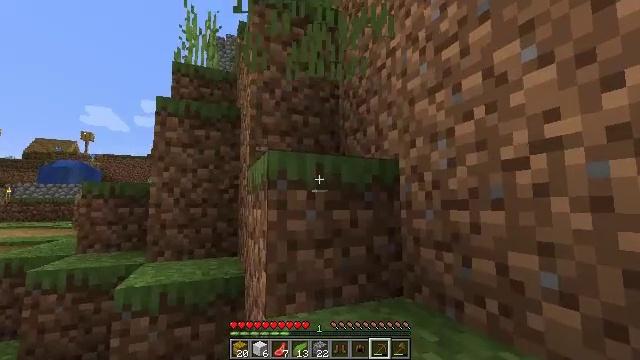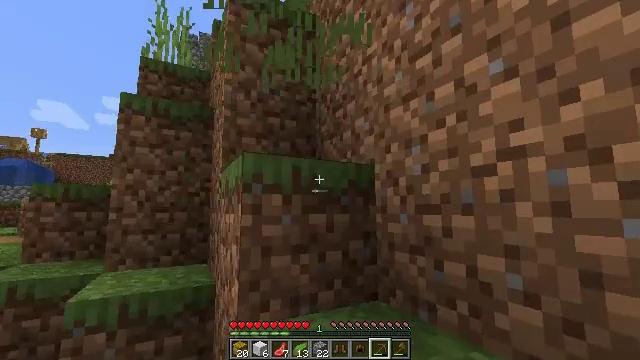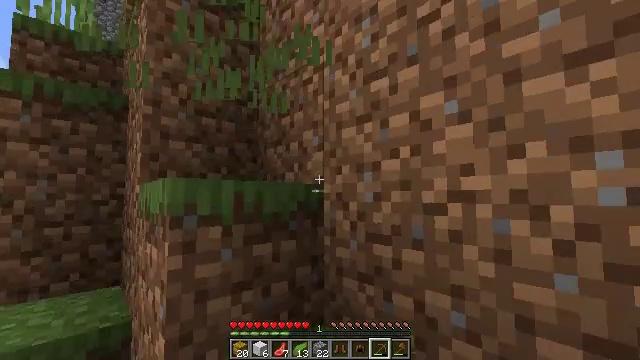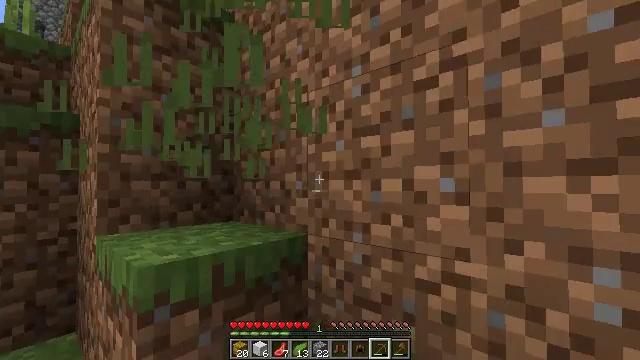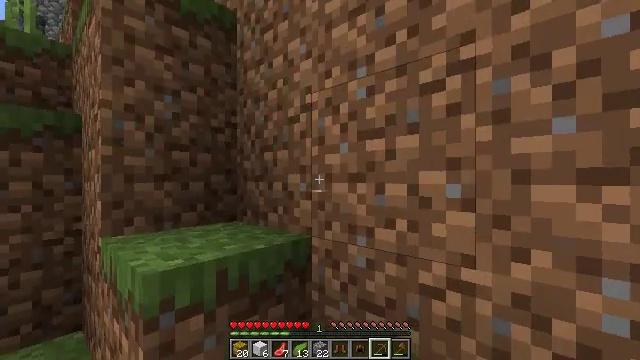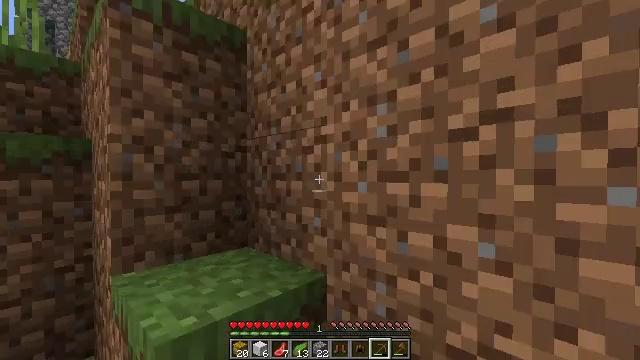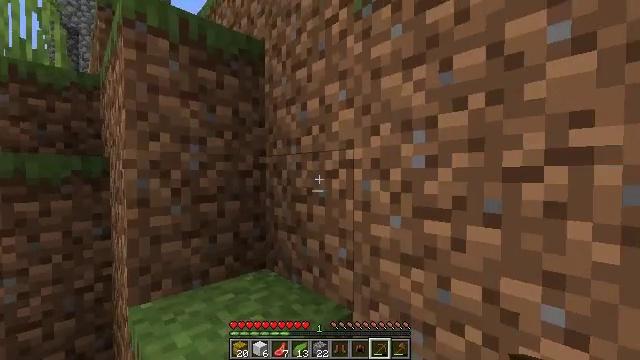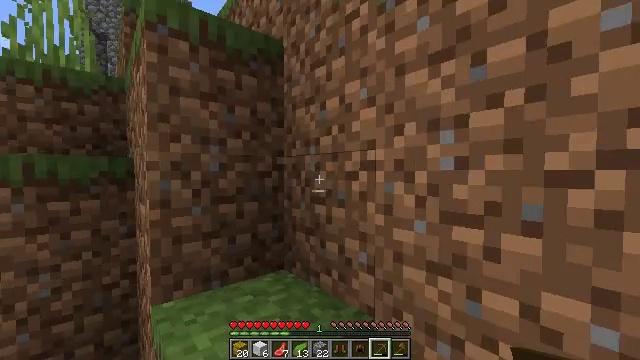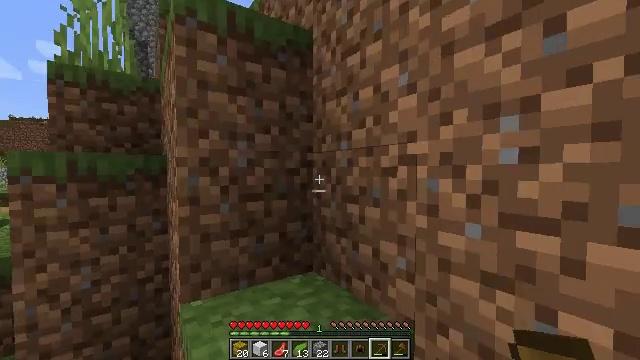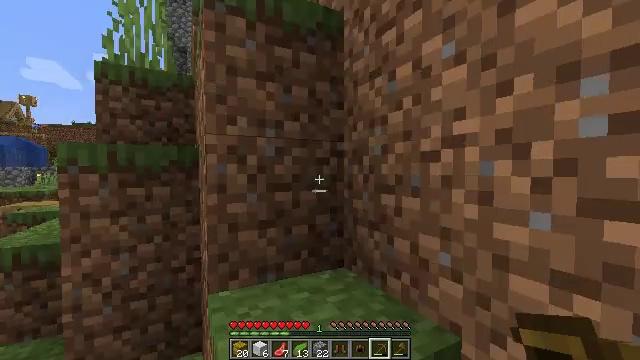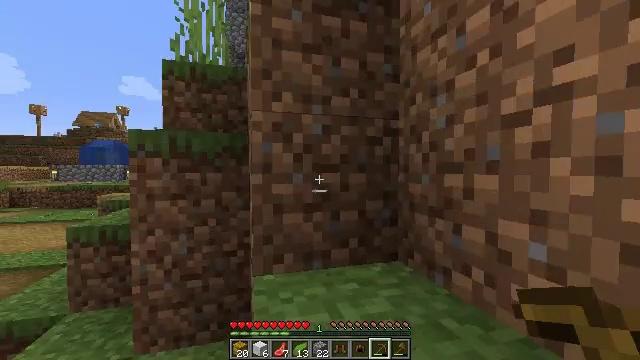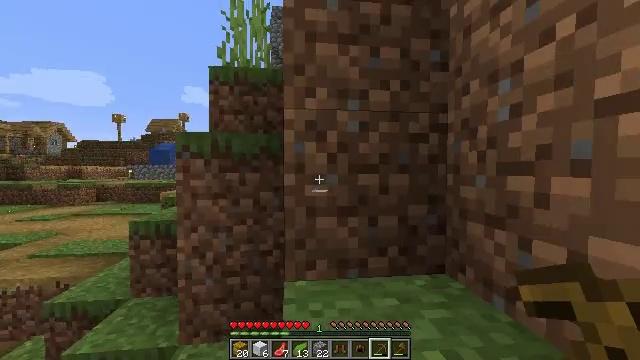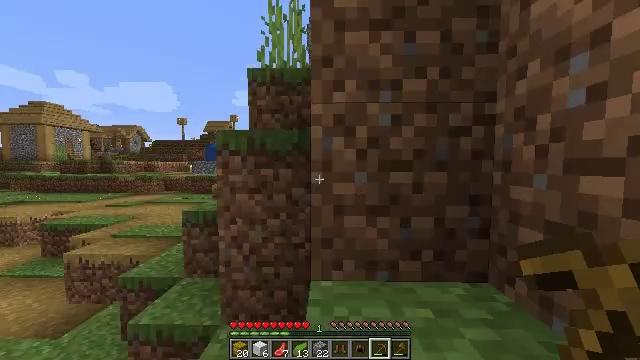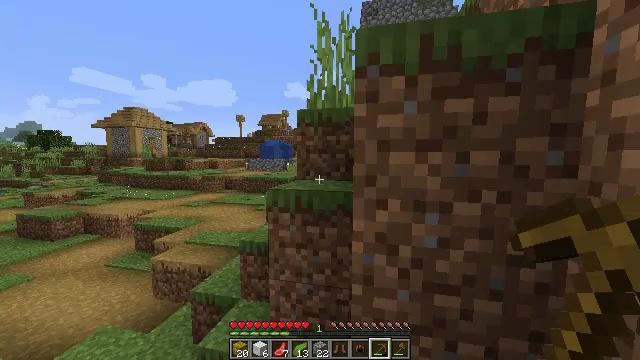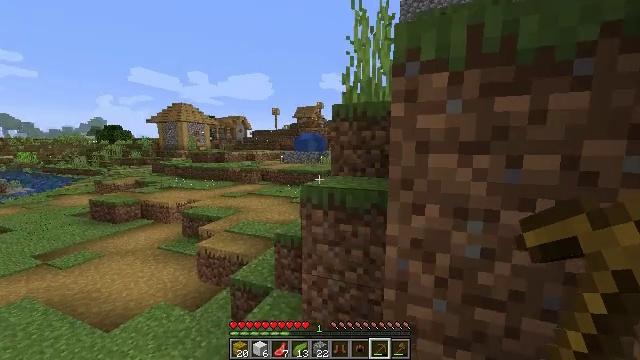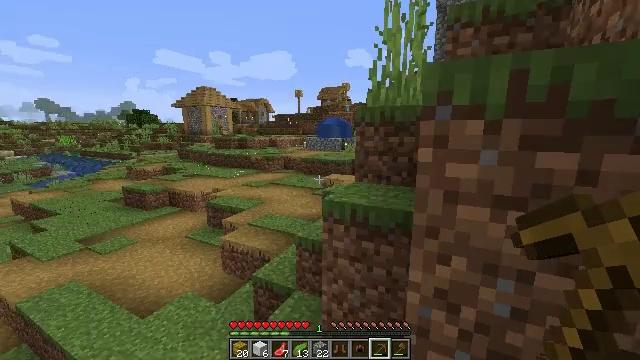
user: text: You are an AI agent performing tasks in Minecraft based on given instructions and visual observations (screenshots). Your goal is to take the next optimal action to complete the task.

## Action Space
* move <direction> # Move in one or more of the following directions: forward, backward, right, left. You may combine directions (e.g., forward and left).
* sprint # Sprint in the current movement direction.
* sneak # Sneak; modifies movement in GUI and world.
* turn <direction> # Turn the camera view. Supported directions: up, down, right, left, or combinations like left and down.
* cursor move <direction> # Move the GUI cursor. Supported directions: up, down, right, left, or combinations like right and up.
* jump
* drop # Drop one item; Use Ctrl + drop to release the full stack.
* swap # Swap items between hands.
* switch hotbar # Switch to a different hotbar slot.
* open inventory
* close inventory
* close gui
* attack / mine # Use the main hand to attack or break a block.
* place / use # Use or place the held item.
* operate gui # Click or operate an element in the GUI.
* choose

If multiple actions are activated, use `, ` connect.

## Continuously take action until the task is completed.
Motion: motion action
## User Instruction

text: Remove the tall grass to clear the area.
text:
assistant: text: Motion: move forward, turn right
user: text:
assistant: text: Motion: move forward, turn right and down, jump
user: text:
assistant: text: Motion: move forward, turn right and down, jump
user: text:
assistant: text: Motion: move forward, turn down, jump
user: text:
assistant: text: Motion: move forward, turn left, jump
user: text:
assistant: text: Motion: move forward, turn left, jump
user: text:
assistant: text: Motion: move forward, turn left, jump
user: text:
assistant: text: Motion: move forward, turn left, jump
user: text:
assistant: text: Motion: move forward, turn left, jump
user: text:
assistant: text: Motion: move forward, sprint, turn left, jump
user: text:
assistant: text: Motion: move forward, sprint, turn left, jump
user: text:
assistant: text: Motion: move forward, sprint, turn left and down, jump
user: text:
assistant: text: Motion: move forward, turn left and down, jump
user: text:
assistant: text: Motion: move forward, turn left and down, jump
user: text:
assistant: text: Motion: move forward, turn left and down, jump
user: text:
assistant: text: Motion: move forward, turn left and down
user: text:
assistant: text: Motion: move forward
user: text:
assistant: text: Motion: turn down
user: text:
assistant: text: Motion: turn right and down
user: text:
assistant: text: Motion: turn down
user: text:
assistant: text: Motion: turn down
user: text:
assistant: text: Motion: move forward
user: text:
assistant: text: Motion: move forward
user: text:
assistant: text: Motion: move forward
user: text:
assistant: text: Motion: move forward
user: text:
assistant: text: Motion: move forward, turn right
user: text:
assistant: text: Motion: move forward, turn right and up, jump
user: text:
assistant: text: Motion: move forward, turn right and up, jump
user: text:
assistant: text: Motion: move forward, turn right and up, jump
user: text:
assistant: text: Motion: move forward, turn right and up, jump